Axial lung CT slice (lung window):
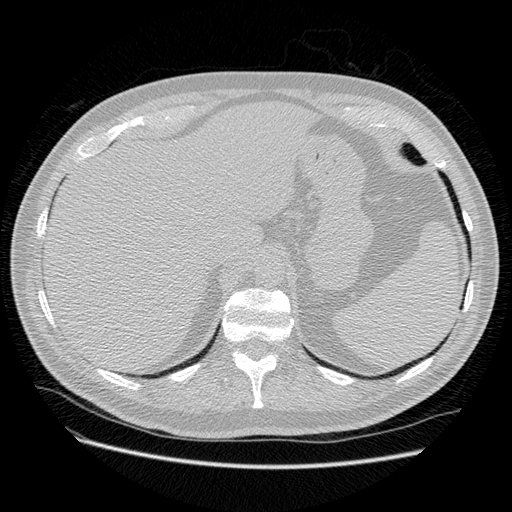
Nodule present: no